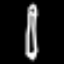
Label: pencil